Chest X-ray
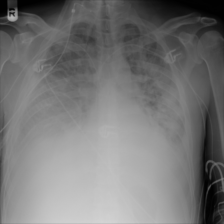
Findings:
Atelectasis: negative
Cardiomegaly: negative
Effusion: negative
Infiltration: positive
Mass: negative
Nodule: negative
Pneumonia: negative
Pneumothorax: negative
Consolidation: negative
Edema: negative
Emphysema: negative
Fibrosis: negative
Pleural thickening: negative
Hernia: negative